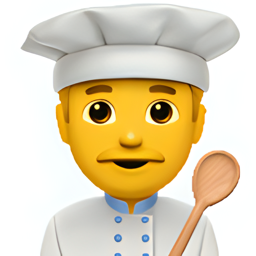
Name: male cook
Emoji: 👨‍🍳
Group: People & Body
Sub-group: person-role